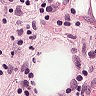
Metastatic tissue present: yes